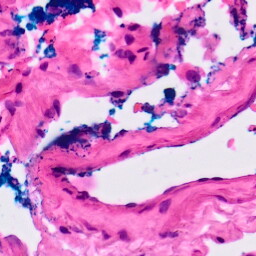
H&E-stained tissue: Lung